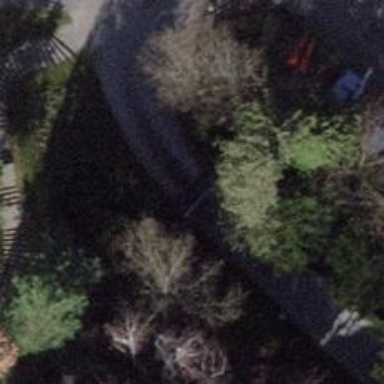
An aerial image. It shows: Gate.